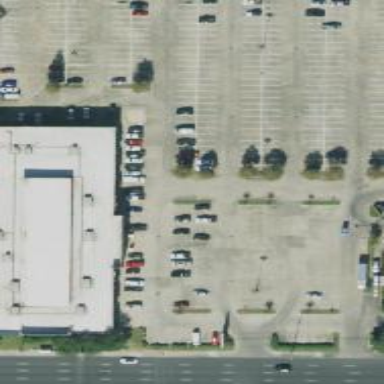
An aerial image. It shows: Parking space.